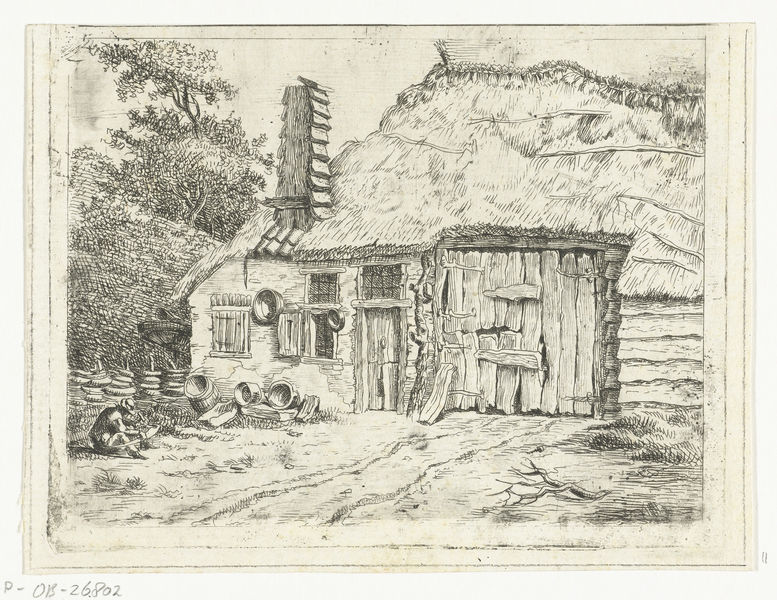
Titel: Man zittend werkend aan een zeis voor een huis
Künstler: Anthonie van den Bos
Standort: Amsterdam
Institution: Rijksmuseum
Schlagwörter: baum, mann, holz, stroh, zeichnung, haus, hütte, schornstein, verlassen, korb, bretter, bauer, tor, eingang, tusche, strohdach, zweig, druck, fass, handwerker, kate, sense, zerfall, p, tüpfe, p=08